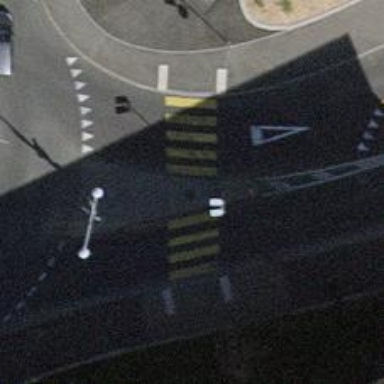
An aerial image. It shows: Uncontrolled zebra crossing with central island.